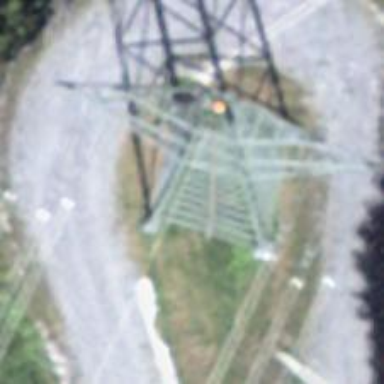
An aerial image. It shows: Power tower.